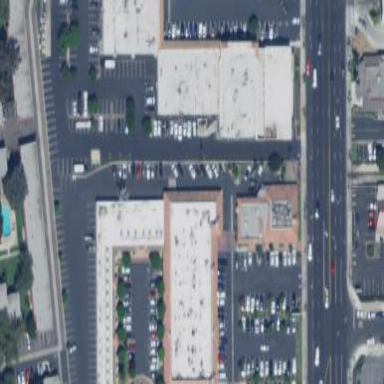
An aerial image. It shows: Parking area with asphalt surface.